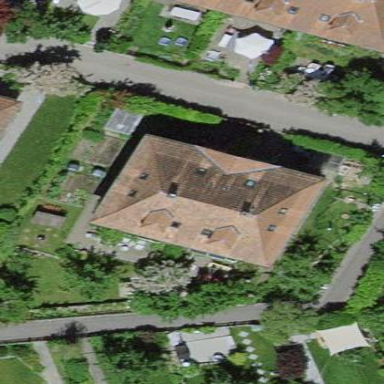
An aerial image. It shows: Residential building with hipped roof made of maroon roof tiles.